Question: I am using drupal 7's standard search box setup and was wondering how i would be able to change it and lose the actual search button. I am pretty new to using drupal so any kind of help or insight would be really helpful.
Here is the php code that I am using:
'''
<?php print drupal_render(drupal_get_form('search_block_form')); ?>
'''
and it currently comes out looking like this:

I was wondering if there was any kind of way to manipulate the code to make it drop the search button and perhaps add in a text to the search area grayed out.
Thank you!
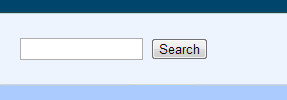
Answer: You can either add a placeholder via javascript, or you could use the <URL> and use the block to place it correctly.